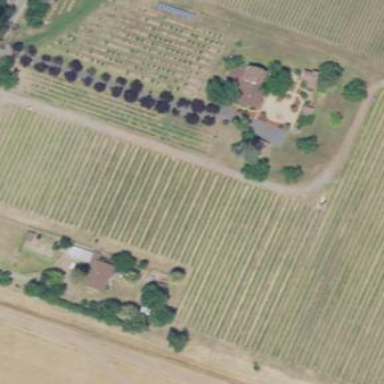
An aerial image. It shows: Vineyard growing grapes.